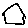
Label: house